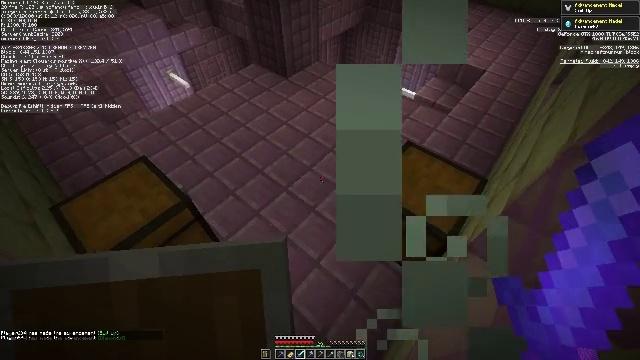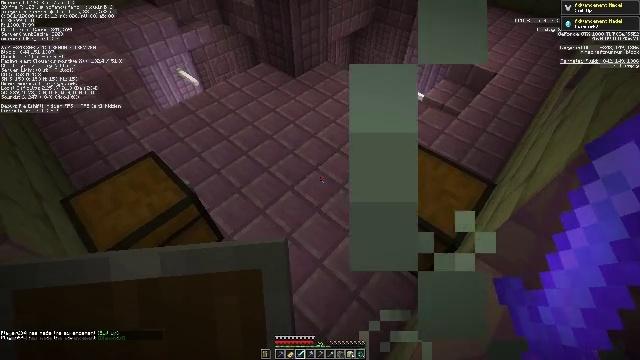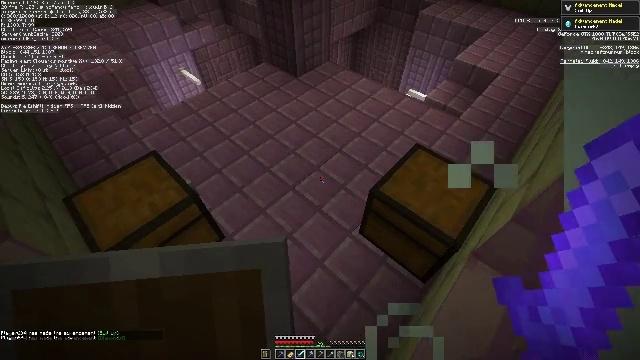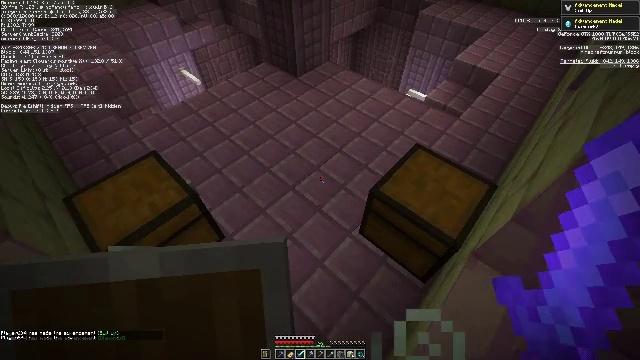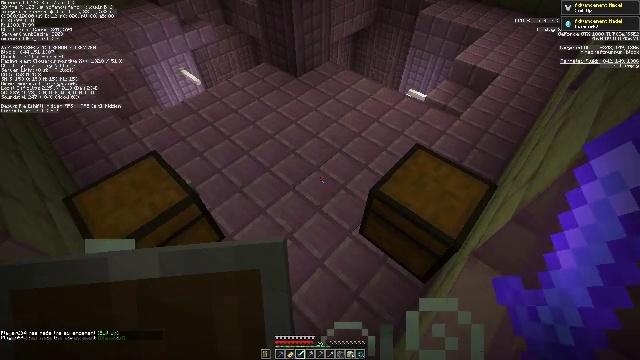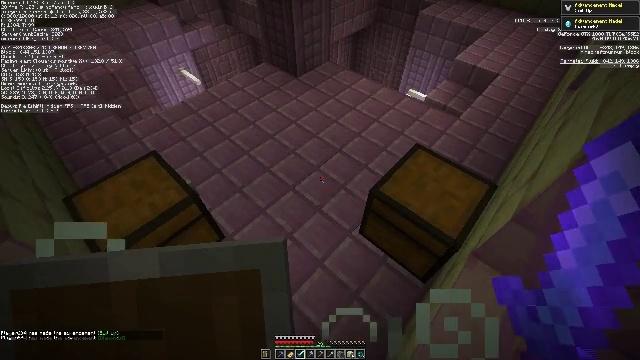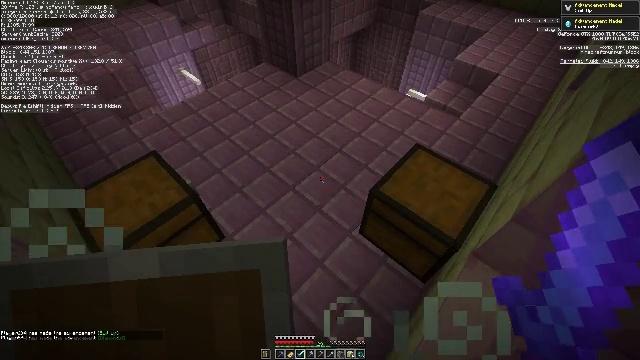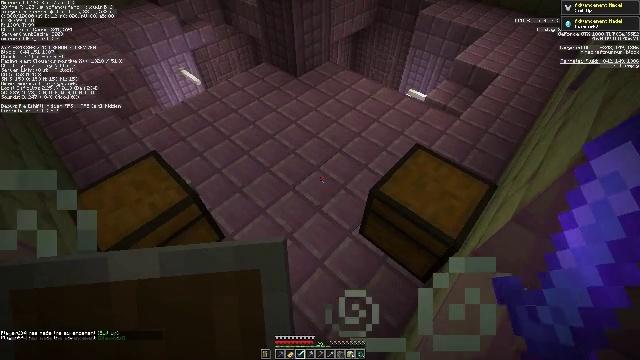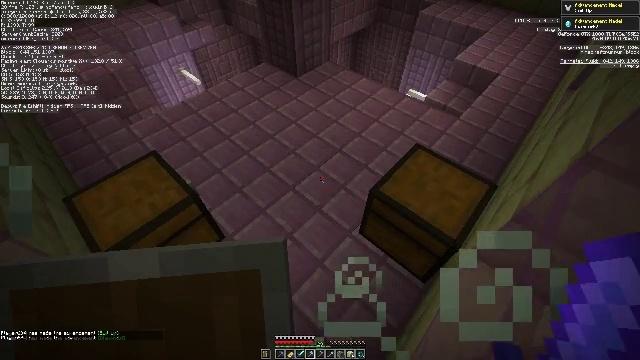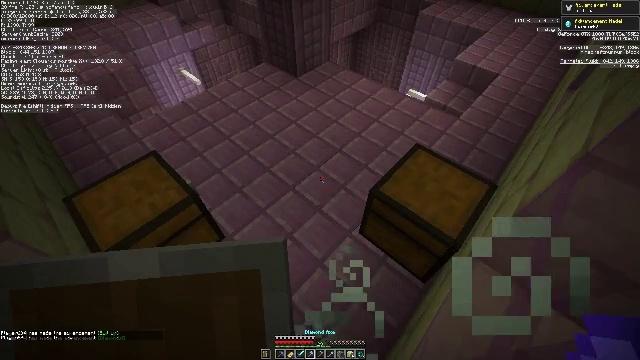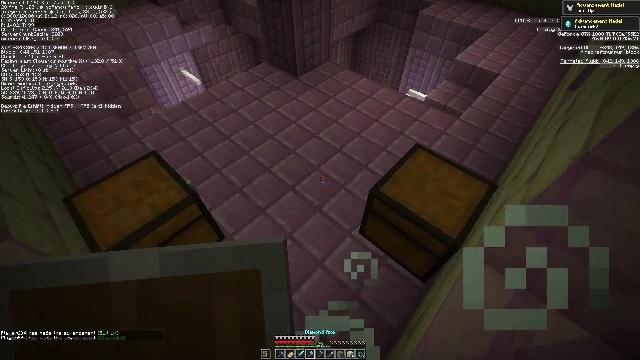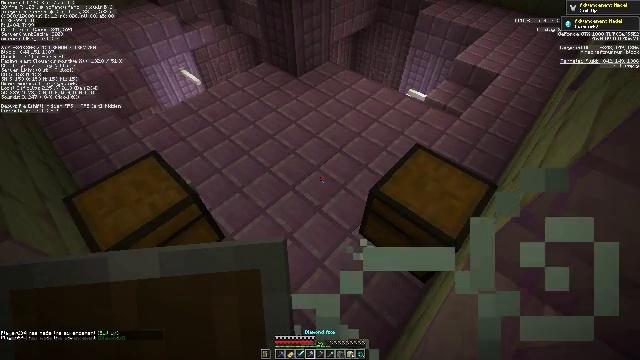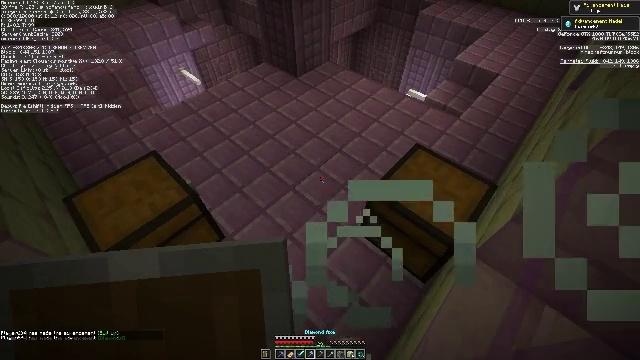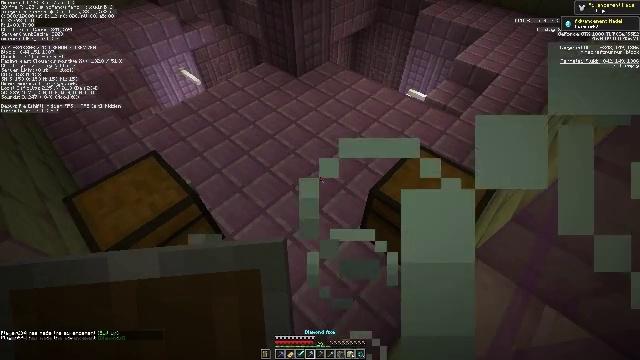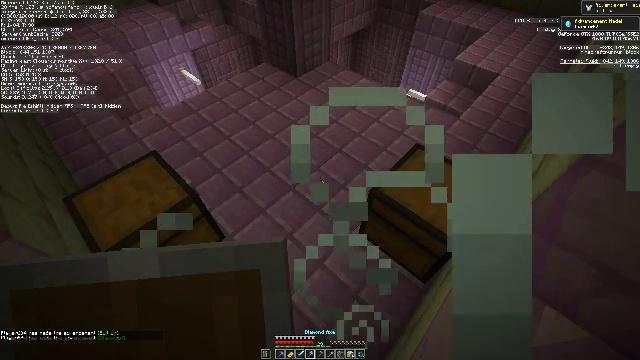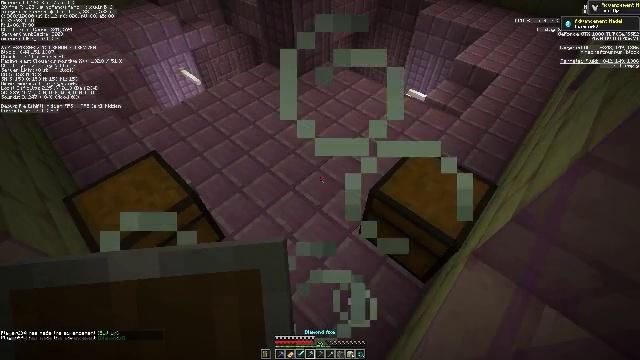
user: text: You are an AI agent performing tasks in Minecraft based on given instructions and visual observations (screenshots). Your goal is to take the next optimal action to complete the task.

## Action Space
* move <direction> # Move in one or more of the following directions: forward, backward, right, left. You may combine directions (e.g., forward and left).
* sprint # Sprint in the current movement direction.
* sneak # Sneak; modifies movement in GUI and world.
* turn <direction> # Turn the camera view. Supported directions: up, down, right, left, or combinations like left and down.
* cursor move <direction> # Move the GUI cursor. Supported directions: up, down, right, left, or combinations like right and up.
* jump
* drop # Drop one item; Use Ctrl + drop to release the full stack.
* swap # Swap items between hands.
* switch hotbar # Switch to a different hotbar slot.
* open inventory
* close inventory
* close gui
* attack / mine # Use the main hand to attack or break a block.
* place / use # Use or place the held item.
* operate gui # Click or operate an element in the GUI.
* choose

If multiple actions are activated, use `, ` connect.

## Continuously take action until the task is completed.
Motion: motion action
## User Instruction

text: Mine a chest to move it.
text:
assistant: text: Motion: turn left, switch to hotbar 3
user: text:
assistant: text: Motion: switch to hotbar 3
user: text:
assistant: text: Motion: switch to hotbar 3
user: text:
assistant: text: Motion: no_op
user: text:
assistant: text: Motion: no_op
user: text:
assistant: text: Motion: no_op
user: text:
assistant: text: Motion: no_op
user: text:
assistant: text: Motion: switch to hotbar 4
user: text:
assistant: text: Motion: switch to hotbar 4
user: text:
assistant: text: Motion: switch to hotbar 4
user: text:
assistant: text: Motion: no_op
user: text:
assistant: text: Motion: no_op
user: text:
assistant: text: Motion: no_op
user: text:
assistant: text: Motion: no_op
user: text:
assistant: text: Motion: no_op
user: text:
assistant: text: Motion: no_op
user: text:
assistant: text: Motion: turn left
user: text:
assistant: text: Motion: turn left and down
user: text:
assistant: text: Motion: attack / mine
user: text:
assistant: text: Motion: attack / mine
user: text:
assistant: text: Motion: attack / mine
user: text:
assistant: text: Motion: attack / mine
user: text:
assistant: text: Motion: attack / mine
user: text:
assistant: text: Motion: attack / mine
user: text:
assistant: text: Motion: turn left, attack / mine
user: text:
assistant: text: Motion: turn left and up, attack / mine
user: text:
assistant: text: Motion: turn left and up, attack / mine
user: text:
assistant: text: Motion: attack / mine
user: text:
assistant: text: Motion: attack / mine
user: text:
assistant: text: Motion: attack / mine